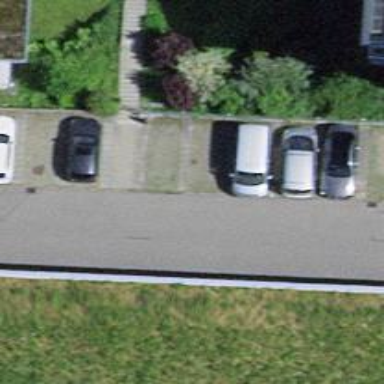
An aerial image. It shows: Road with steps.